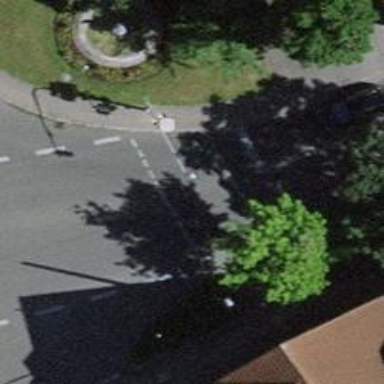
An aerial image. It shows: Road with traffic signals at the crossing.